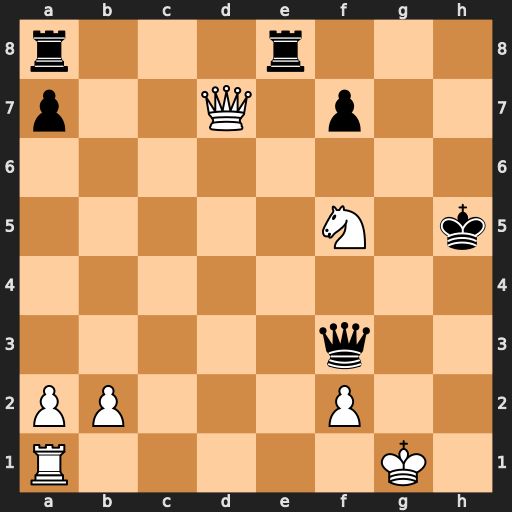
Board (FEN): r3r3/p2Q1p2/8/5N1k/8/5q2/PP3P2/R5K1
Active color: w
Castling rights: -
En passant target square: -
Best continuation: Ng7+ Kh4 Nxe8